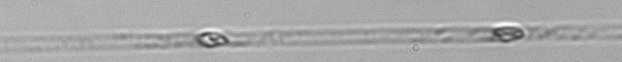
Label: Dactyliosolen_blavyanus